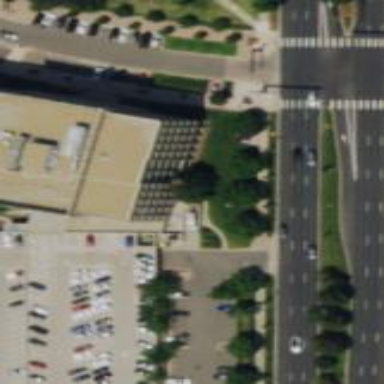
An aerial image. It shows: Office building.